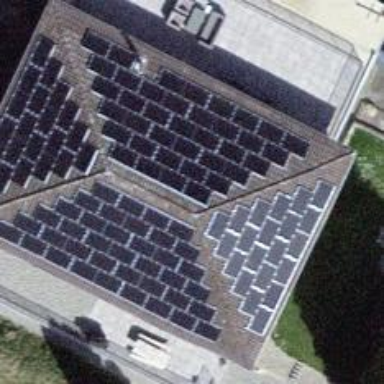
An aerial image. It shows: Solar power generator.